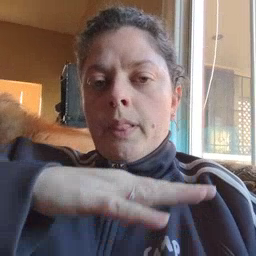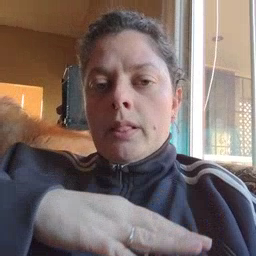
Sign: table